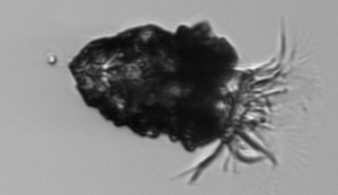
Label: Stenosemella_pacifica